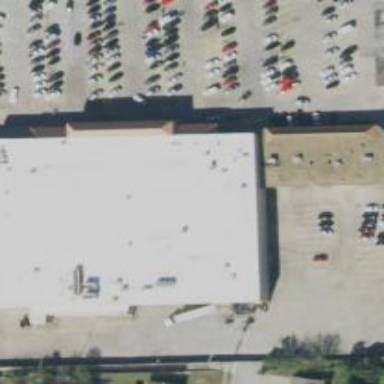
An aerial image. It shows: Pharmacy.